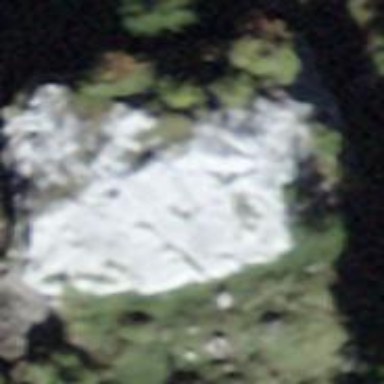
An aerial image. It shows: Natural rock formation.